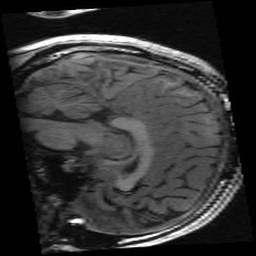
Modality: inplaneT1
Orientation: sagittal